Current action and preconditions to check: path_clear

Your task: For each precondition in the list above, predict whether it will hold at this action.

Consider the current scene as observed from the mobile robot's camera, and analyze the predicted future states of all dynamic agents (e.g., people, animals, vehicles, or any moving entities) within the NEXT SECOND.

IMPORTANT: Only answer "very likely" if you are absolutely certain—based on strong, clear evidence—that a dynamic agent will violate the precondition in the predicted future state. Do NOT answer "very likely" for unlikely, ambiguous, or low-probability risks.

Ask yourself for each precondition: Is there a high probability, with clear and convincing evidence, that the predicted future states of any dynamic agent will interfere with the predicted future state of the currently executing action within the NEXT SECOND, causing that precondition to fail?

Assess the risk level based on these predictions. Use "likely" or "very likely" if motions create a clear risk of interference.

Use "neutral" or "improbable" if agents are nearby but their predicted paths are clearly diverging or non-conflicting.

Failure Risk Categories: "very improbable", "improbable", "neutral", "likely", "very likely"

Answer Format: Output ONLY the probability_of_failure value from these categories: "very improbable", "improbable", "neutral", "likely", "very likely"

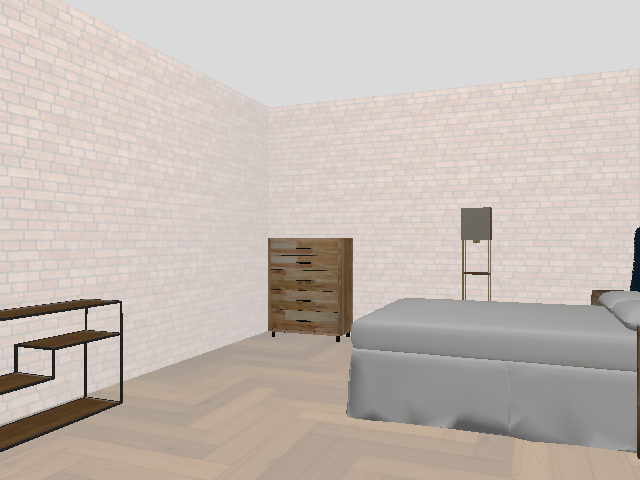

Answer: very improbable